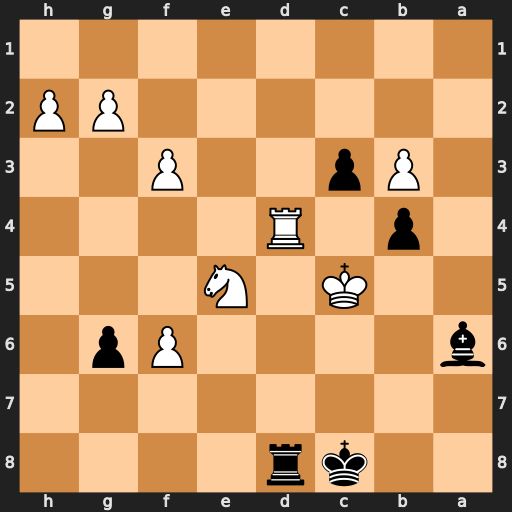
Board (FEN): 2kr4/8/b4Pp1/2K1N3/1p1R4/1Pp2P2/6PP/8
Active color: b
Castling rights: -
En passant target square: -
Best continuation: c2 Rxd8+ Kxd8